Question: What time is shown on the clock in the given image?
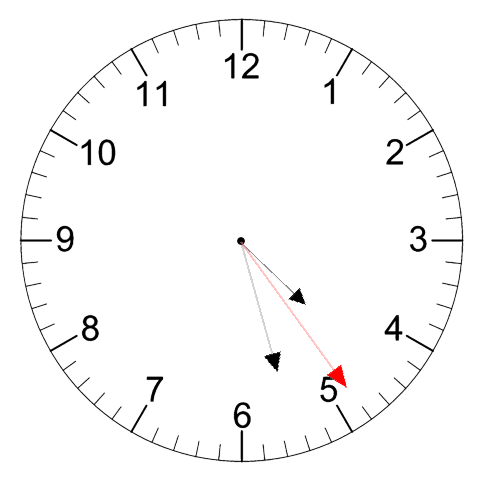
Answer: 04:27:24